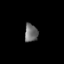
Tissue: lung
Cell type: Epithelial cells
Senescence score: 0.2236
Nuclear area (px): 231
Mean DAPI intensity: 110.749